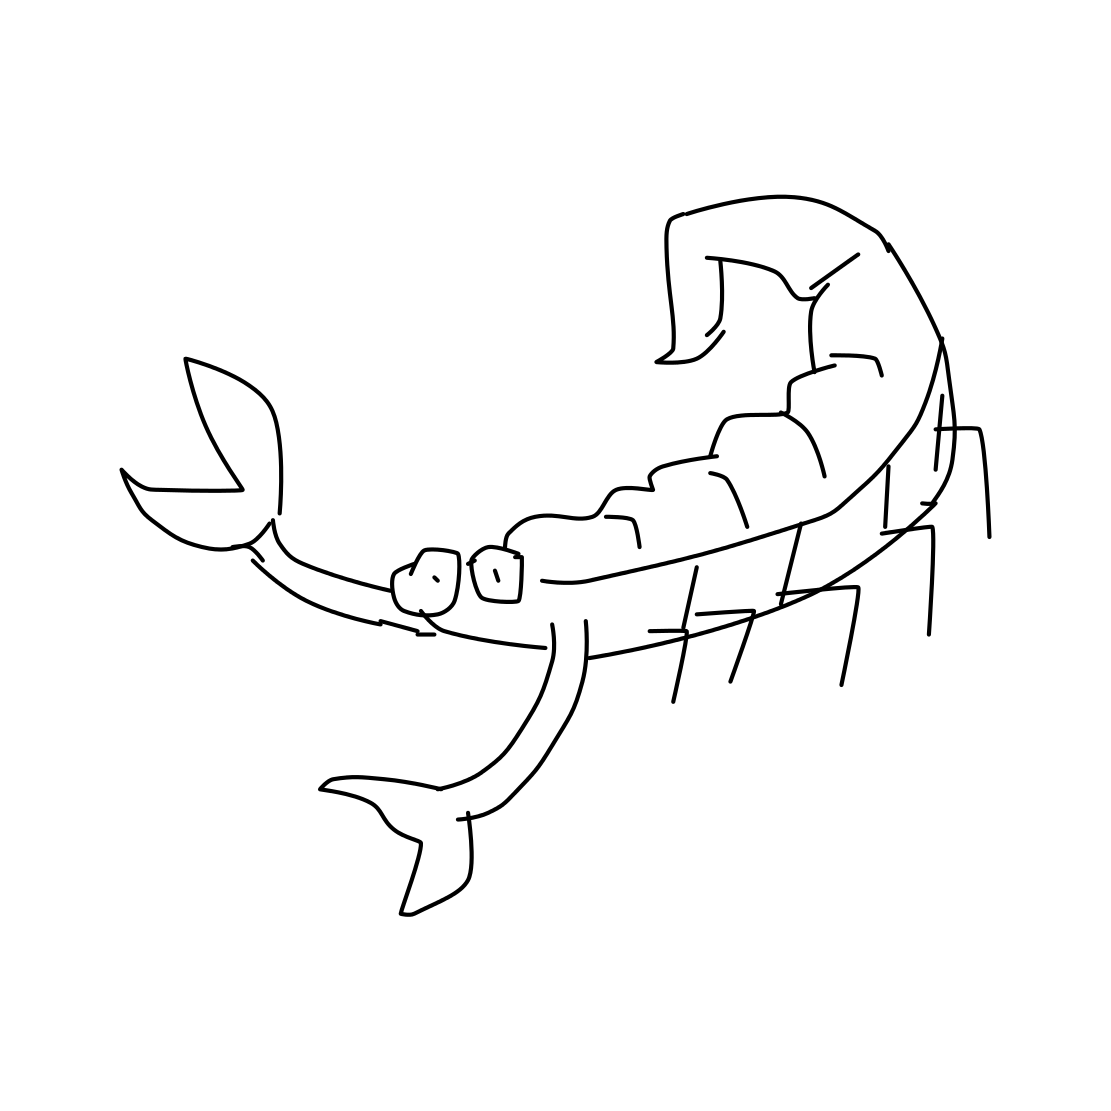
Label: scorpion